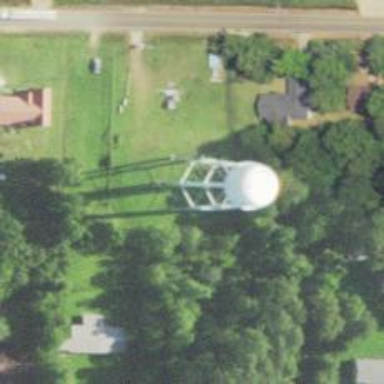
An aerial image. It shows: Water tower that is man-made.